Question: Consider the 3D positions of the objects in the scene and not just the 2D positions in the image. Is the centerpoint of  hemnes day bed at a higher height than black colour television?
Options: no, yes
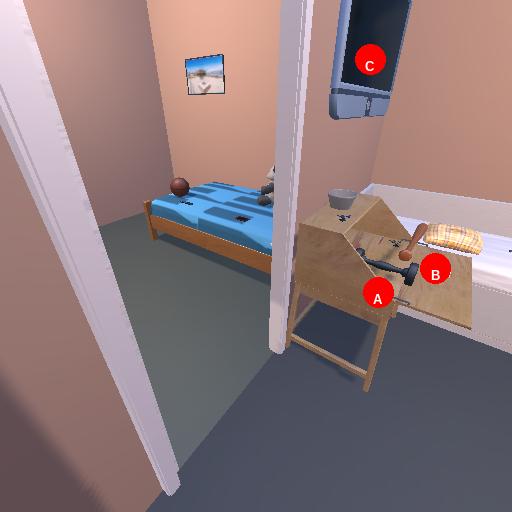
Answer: no